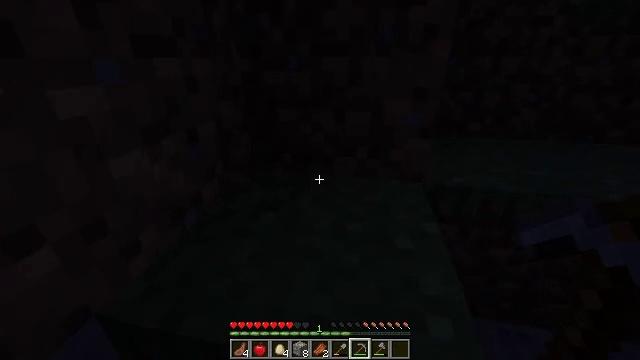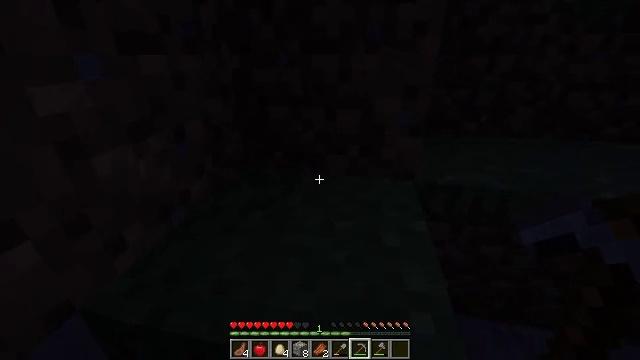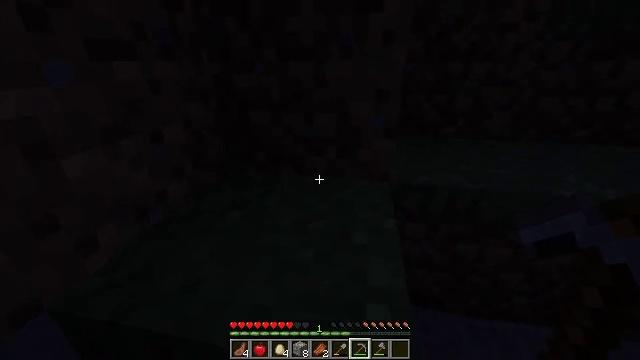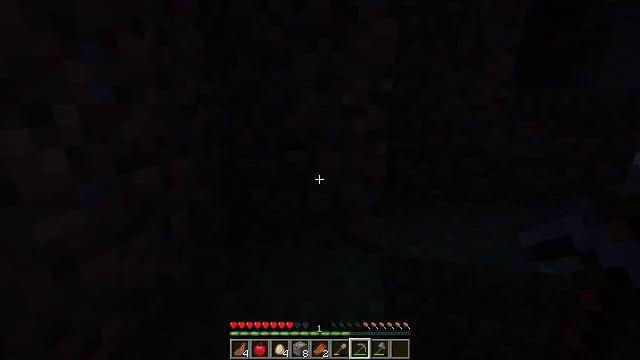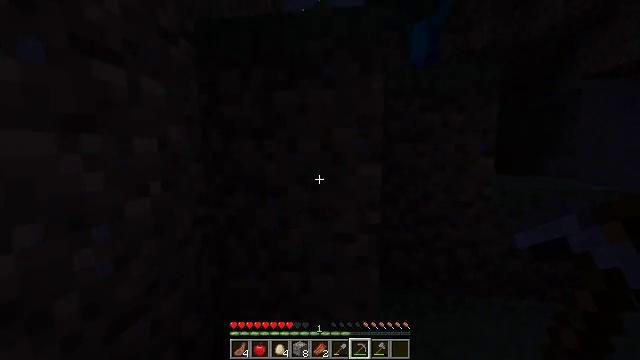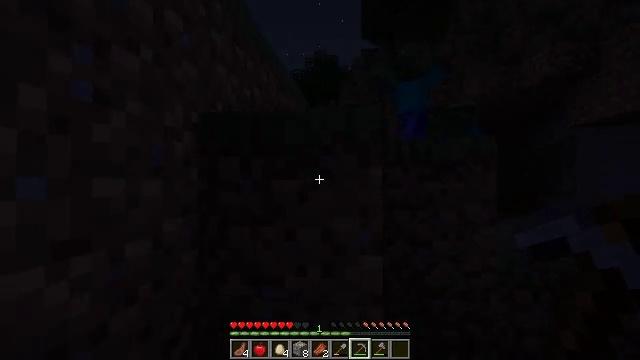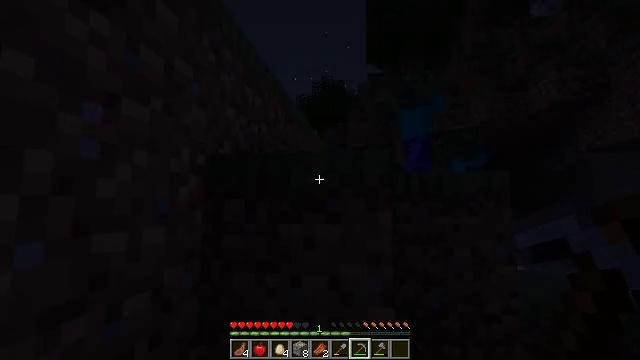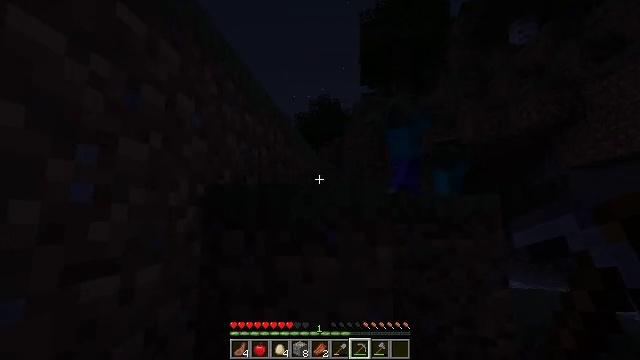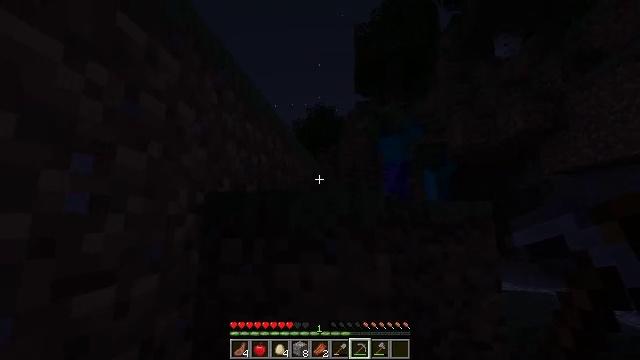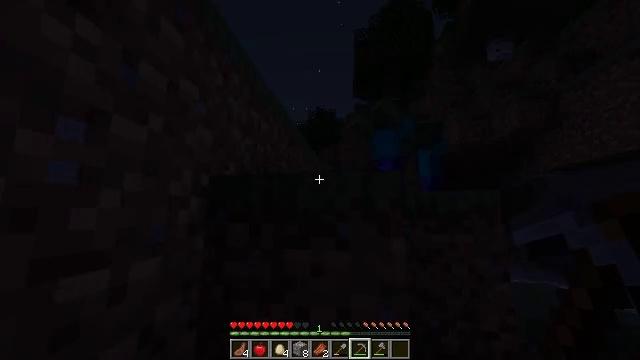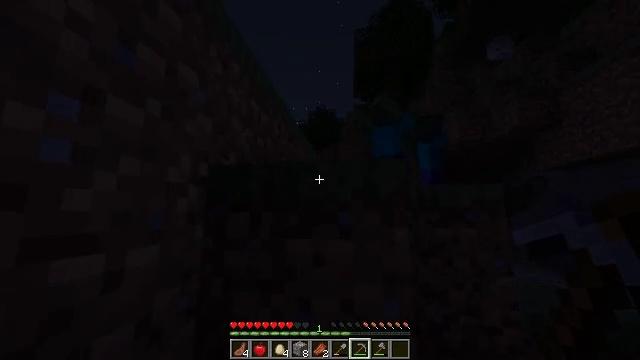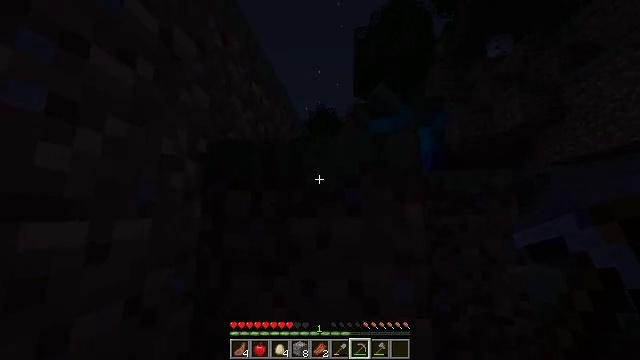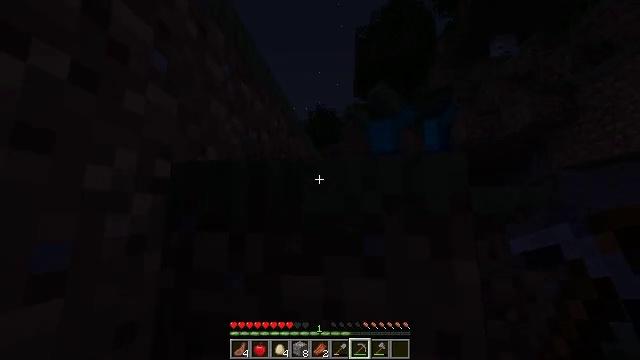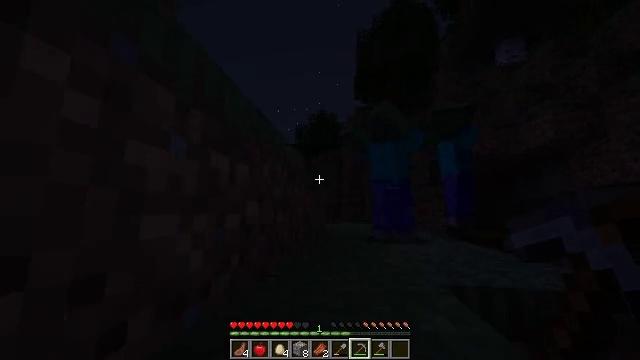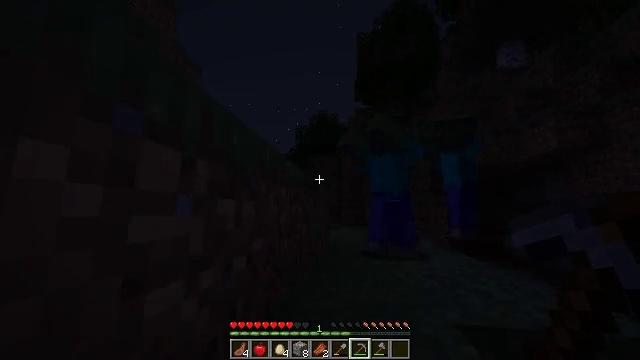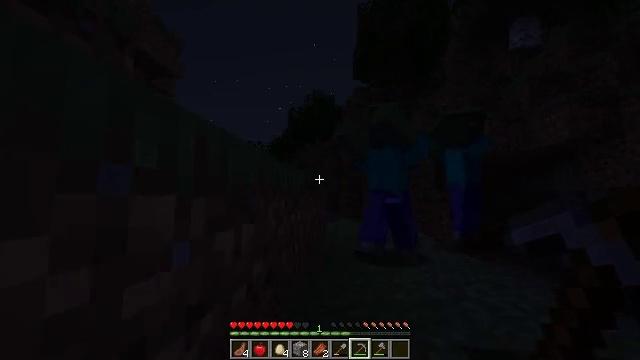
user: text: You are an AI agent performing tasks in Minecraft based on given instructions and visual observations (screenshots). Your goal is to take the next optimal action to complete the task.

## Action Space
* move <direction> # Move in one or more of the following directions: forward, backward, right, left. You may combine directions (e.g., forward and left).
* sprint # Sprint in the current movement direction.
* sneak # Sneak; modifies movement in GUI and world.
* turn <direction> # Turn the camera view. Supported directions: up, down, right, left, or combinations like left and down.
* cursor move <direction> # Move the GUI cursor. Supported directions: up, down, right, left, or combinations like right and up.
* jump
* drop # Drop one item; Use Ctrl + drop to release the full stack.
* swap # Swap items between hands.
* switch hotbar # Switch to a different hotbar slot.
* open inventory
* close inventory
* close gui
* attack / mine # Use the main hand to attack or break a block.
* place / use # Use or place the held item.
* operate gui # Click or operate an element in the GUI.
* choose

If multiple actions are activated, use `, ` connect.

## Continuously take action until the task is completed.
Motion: motion action
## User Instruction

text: Gather birch leaves using hands or shears.
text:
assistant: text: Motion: move forward and move right, sprint
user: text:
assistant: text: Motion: move forward, sprint
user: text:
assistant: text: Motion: move forward, sprint, turn up, jump
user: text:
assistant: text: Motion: move forward, sprint, turn right and up, jump
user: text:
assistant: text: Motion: move forward, sprint, turn up, jump
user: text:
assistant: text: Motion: move forward, sprint, turn left and up, jump
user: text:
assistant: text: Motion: move forward and move left, sprint, turn up
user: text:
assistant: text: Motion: move forward and move left, sprint
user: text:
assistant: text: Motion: move forward, sprint
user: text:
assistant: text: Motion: move forward, sprint
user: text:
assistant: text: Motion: move forward, sprint, jump
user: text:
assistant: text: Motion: move forward, sprint, jump
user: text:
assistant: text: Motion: move forward, sprint, jump
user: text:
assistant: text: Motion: move forward, sprint, jump
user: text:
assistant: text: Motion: move forward, sprint, turn right and down, jump
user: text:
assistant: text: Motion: move forward, sprint, turn right and down
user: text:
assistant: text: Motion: move forward and move right, sprint, turn right and down
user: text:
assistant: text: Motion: move forward and move right, sprint
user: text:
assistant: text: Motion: move forward and move right, sprint, turn right and down
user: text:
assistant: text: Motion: move forward and move right, sprint, turn right and down
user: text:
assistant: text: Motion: move forward and move right, sprint, turn right and down
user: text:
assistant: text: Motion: move forward and move right, sprint, turn right and down
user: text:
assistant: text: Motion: move forward and move right, sprint, turn right and down
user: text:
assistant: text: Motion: move forward and move right, sprint, turn right
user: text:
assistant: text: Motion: move forward and move right, sprint
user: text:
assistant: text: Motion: move forward and move right, sprint
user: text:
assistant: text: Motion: move forward and move right, sprint
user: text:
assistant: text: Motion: move forward and move right, sprint
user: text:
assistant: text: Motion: move forward and move right, sprint
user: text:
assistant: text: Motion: move forward and move right, sprint